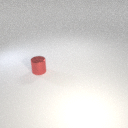
small red metal cylinder